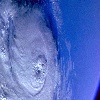
Label: cloud